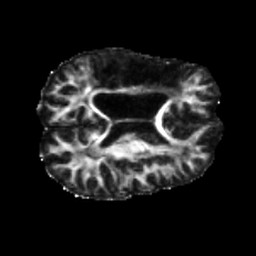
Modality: FA
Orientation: axial
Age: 42
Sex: male
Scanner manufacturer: siemens
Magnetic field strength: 3 T
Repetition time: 5.25 s
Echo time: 0.08 s